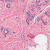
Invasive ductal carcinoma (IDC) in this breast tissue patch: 0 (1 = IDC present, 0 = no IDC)